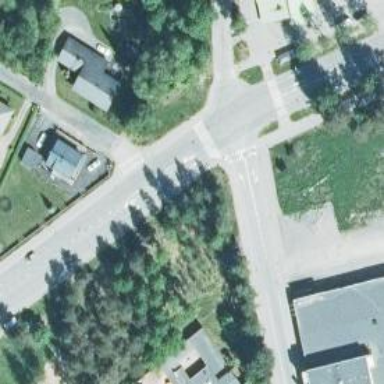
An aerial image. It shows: Marked road crossing.